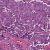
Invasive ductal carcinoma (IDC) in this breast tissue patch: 0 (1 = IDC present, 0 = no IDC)